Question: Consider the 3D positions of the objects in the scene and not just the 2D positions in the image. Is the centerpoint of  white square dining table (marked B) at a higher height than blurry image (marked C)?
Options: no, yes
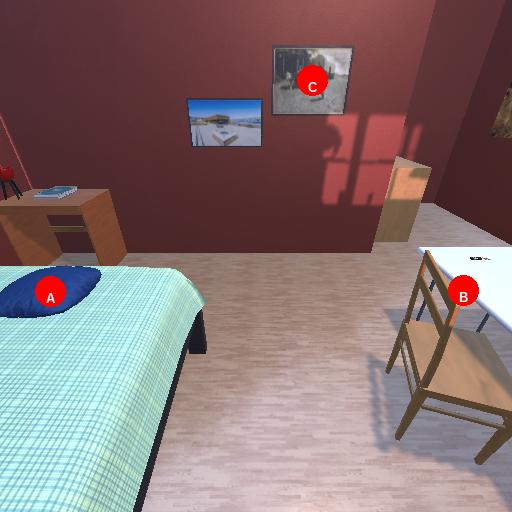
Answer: no